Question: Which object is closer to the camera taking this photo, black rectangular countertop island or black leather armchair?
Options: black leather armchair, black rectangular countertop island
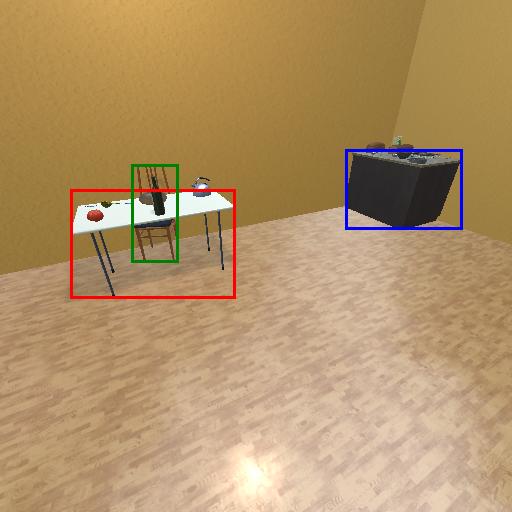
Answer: black leather armchair